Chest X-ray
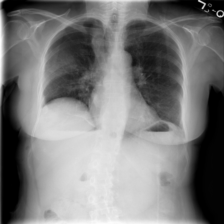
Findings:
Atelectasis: negative
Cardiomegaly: negative
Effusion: negative
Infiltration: negative
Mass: negative
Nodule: negative
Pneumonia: negative
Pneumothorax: positive
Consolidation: negative
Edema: negative
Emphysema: negative
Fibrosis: negative
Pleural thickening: negative
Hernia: negative